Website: lowes
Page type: cart
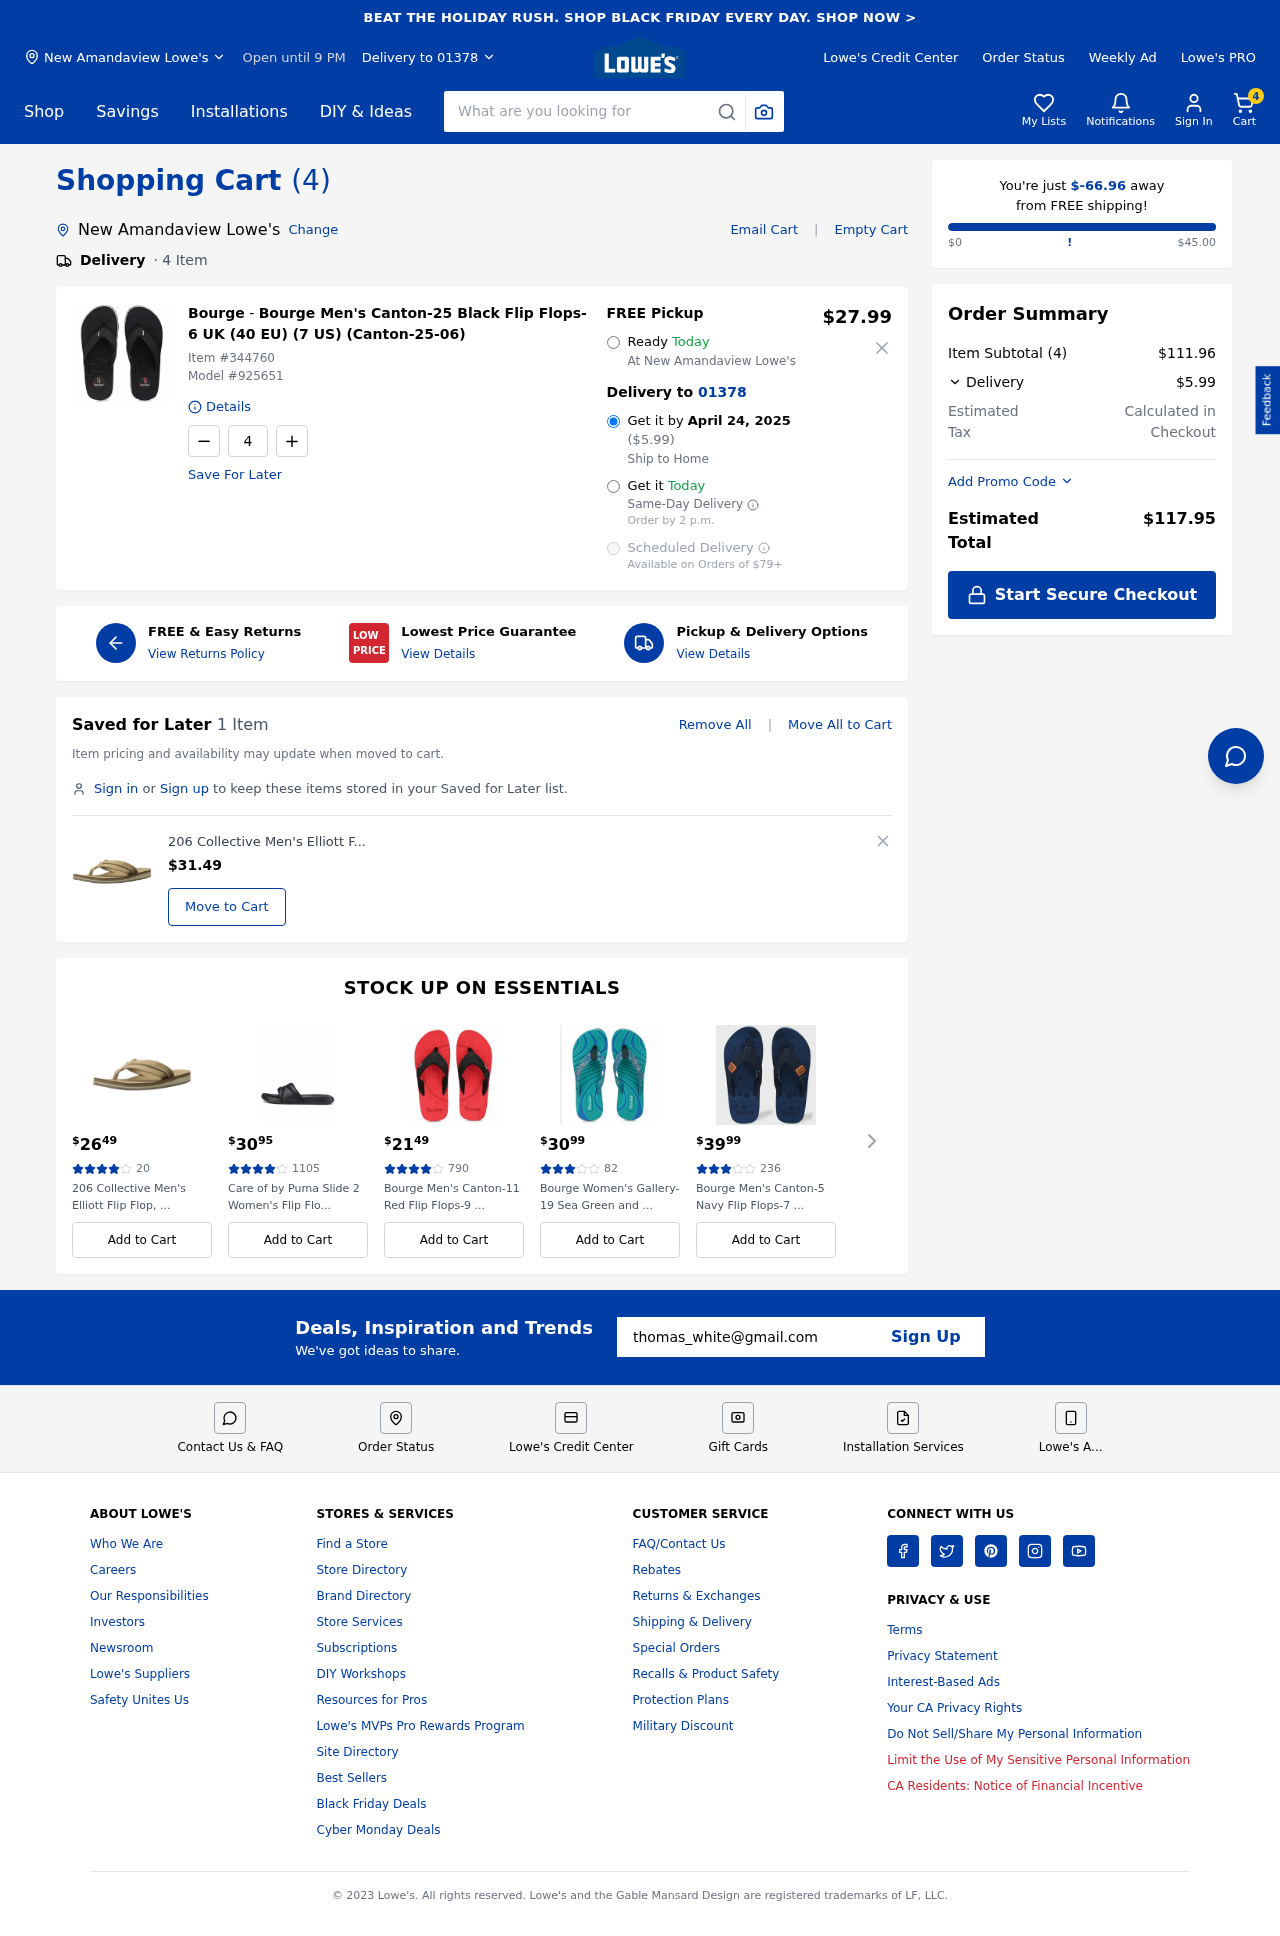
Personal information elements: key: PII_CITY
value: New Amandaview Lowe's
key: PII_EMAIL
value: thomas_white@gmail.com
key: PII_POSTCODE
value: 01378
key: PII_CITY2
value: New Amandaview Lowe's
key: PII_CITY3
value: New Amandaview
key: PII_POSTCODE2
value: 01378
Product elements: key: PRODUCT1_BRAND
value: Bourge
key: PRODUCT1_NAME
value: Bourge Men's Canton-25 Black Flip Flops-6 UK (40 EU) (7 US) (Canton-25-06)
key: PRODUCT1_PRICE
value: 27.99
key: PRODUCT1_QUANTITY
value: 4
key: PRODUCT2_NAME
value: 206 Collective Men's Elliott Flip Flop, Tan Nubuck Leather, 13 D US
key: PRODUCT2_PRICE
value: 31.49
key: PRODUCT1_ITEM_NUMBER
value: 344760
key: PRODUCT1_MODEL_NUMBER
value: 925651
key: PRODUCT3_PRICE
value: $2649
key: PRODUCT3_NUM_RATINGS
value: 20
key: PRODUCT3_NAME
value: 206 Collective Men's Elliott Flip Flop, ...
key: PRODUCT4_PRICE
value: $3095
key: PRODUCT4_NUM_RATINGS
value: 1105
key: PRODUCT4_NAME
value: Care of by Puma Slide 2 Women's Flip Flo...
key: PRODUCT5_PRICE
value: $2149
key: PRODUCT5_NUM_RATINGS
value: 790
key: PRODUCT5_NAME
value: Bourge Men's Canton-11 Red Flip Flops-9 ...
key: PRODUCT6_PRICE
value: $3099
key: PRODUCT6_NUM_RATINGS
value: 82
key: PRODUCT6_NAME
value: Bourge Women's Gallery-19 Sea Green and ...
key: PRODUCT7_PRICE
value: $3999
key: PRODUCT7_NUM_RATINGS
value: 236
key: PRODUCT7_NAME
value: Bourge Men's Canton-5 Navy Flip Flops-7 ...
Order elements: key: ORDER_NUM_ITEMS
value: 4
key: ORDER_DELIVERY_DATE
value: April 24, 2025
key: ORDER_SHIPPING_COST2
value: $5.99
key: ORDER_SHIPPING_AWAY
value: $-66.96
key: ORDER_SUBTOTAL
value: $111.96
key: ORDER_SHIPPING_COST
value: $5.99
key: ORDER_TOTAL
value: $117.95
Search elements: key: HEADER_SEARCH
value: What are you looking for
Other elements: key: SAVED_NUM_ITEMS
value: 1 Item